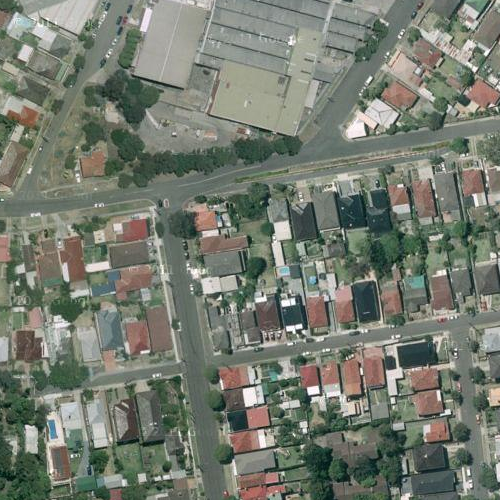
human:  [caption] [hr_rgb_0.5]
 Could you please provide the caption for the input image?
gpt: A town with many houses arranged neatly and divided by some roads .

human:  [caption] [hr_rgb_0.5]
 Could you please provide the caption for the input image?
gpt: Lots of houses with red and orange roofs arranged neatly .

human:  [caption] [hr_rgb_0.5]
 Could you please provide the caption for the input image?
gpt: A residential area with houses arranged neatly while many plants on the roadside .

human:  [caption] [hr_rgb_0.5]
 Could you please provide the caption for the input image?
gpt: A residential area with houses arranged neatly and some roads go across this area .

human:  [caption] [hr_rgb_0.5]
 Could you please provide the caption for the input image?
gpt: A residential area with houses densely arranged and devided by some roads .